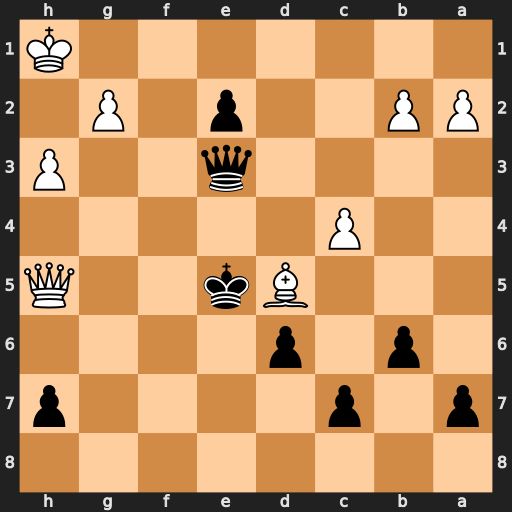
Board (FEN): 8/p1p4p/1p1p4/3Bk2Q/2P5/4q2P/PP2p1P1/7K
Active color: b
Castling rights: -
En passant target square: -
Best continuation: Kd4 Qh4+ Kd3 Qe1 Qd2 Qb1+ Kd4 Qe4+ Kc5 b4+ Kxb4